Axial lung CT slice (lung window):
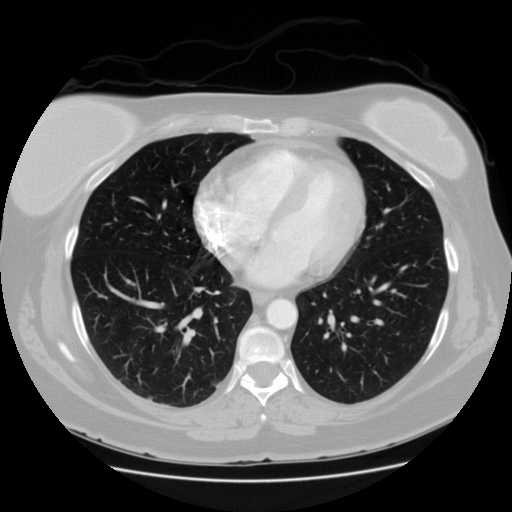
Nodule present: no